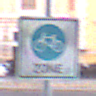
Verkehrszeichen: BeginnFahrradzone
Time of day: SunriseSunset
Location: Outdoor (Urban)
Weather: Clear
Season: NotSpecified
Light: Natural